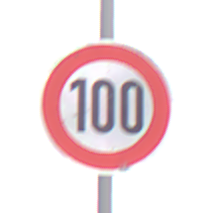
Verkehrszeichen: Geschwindigkeit100
Umgebung: Outdoor, Nature
Tageszeit: Midday
Wetter: Overcast
Licht: Natural
Jahreszeit: NotSpecified
Kontrast: LowContrast